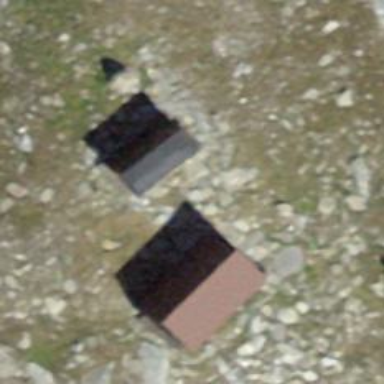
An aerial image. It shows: Basic hut serving as shelter.